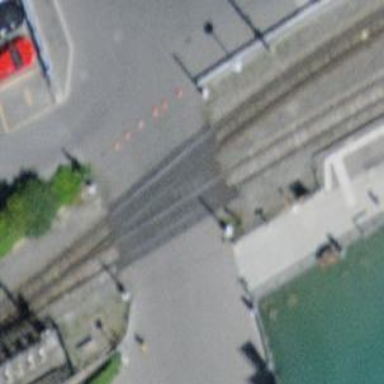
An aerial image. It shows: Level crossing with double half barrier.